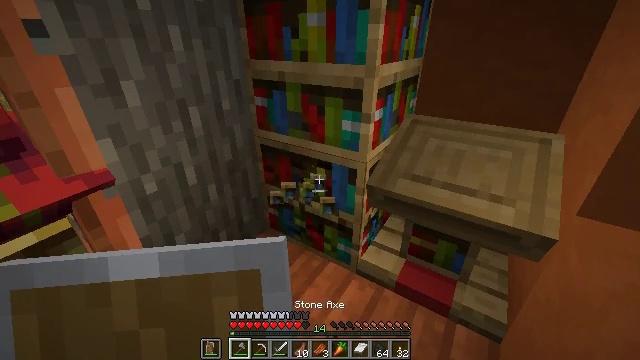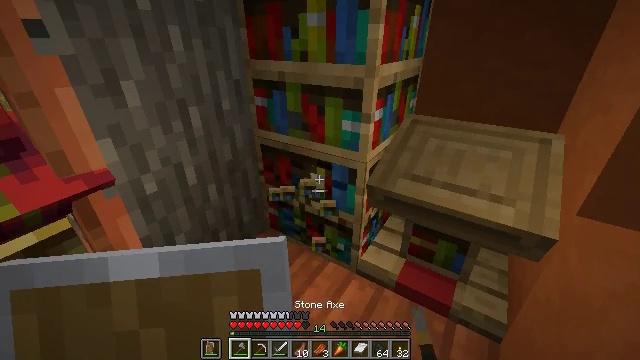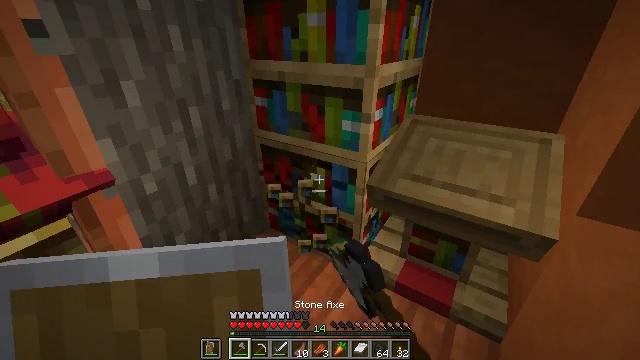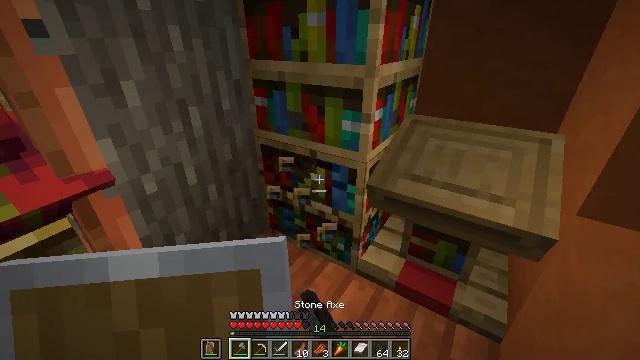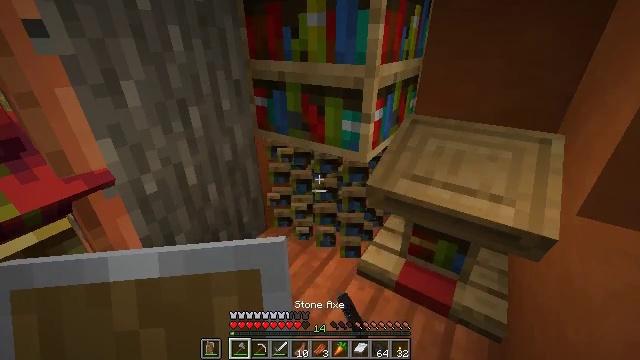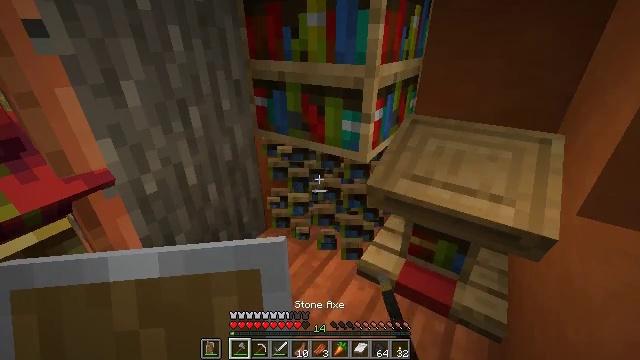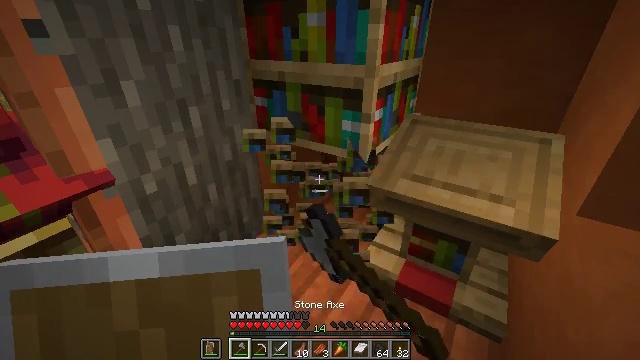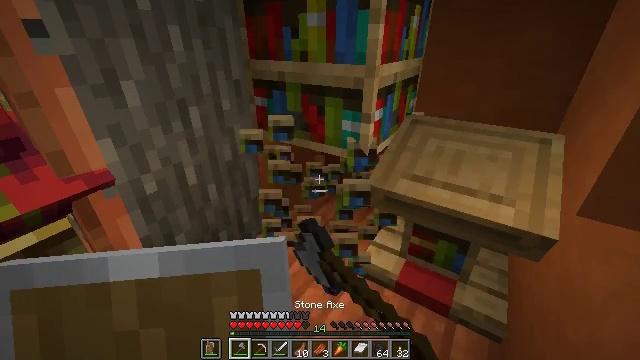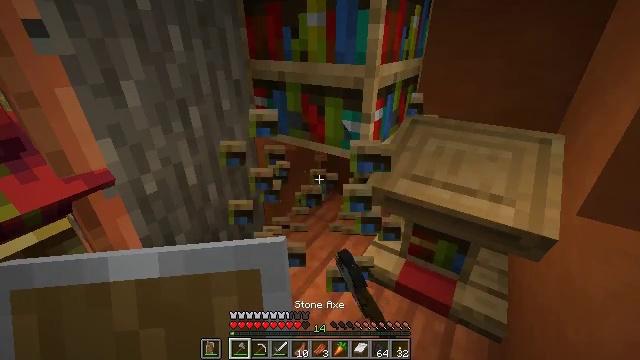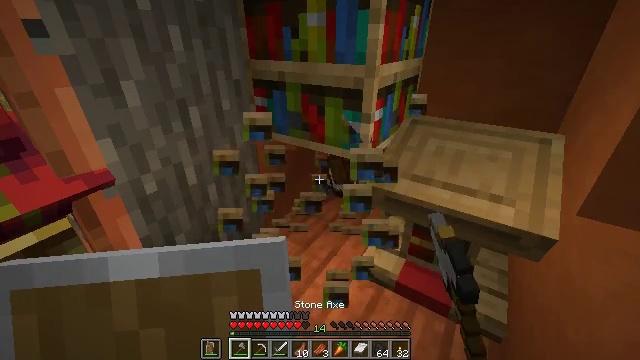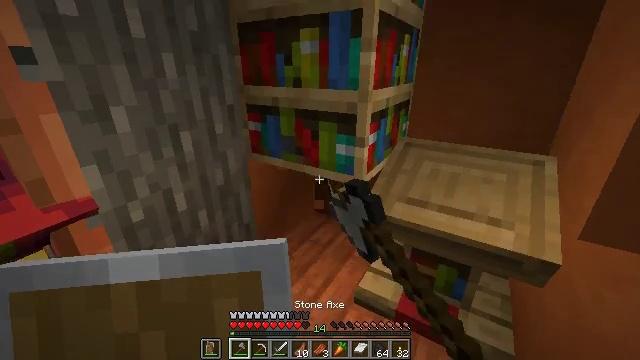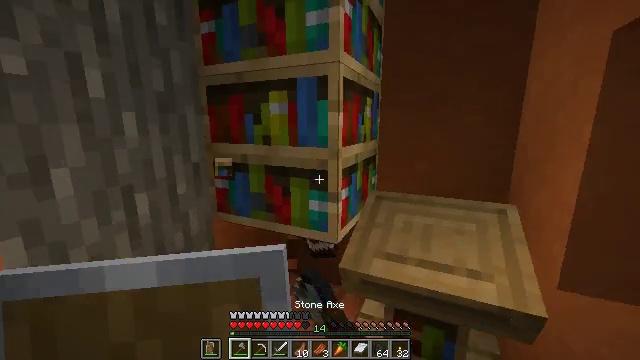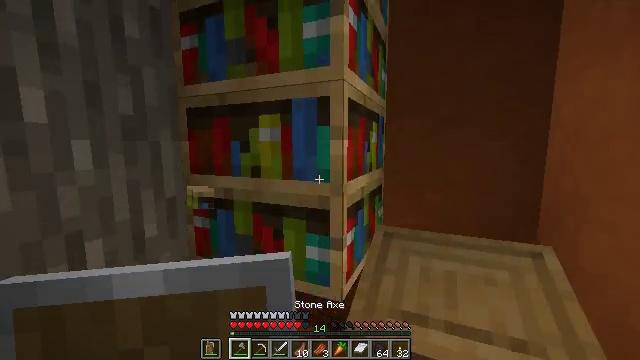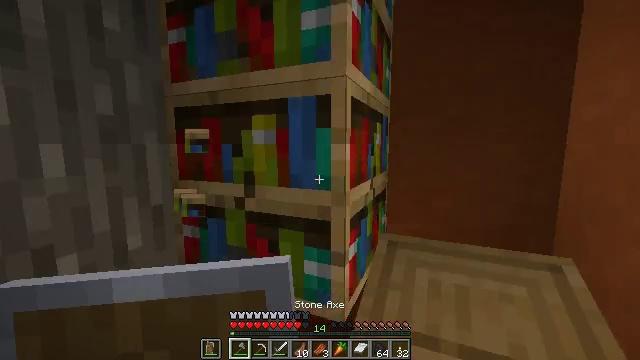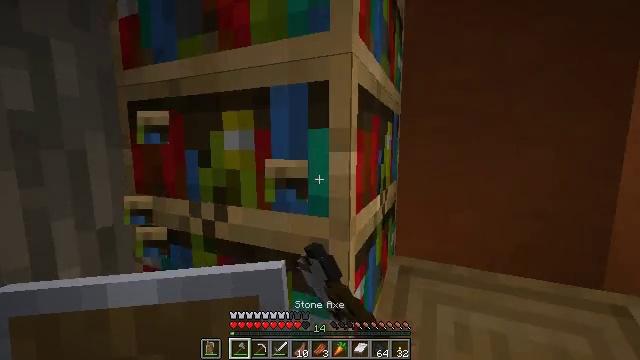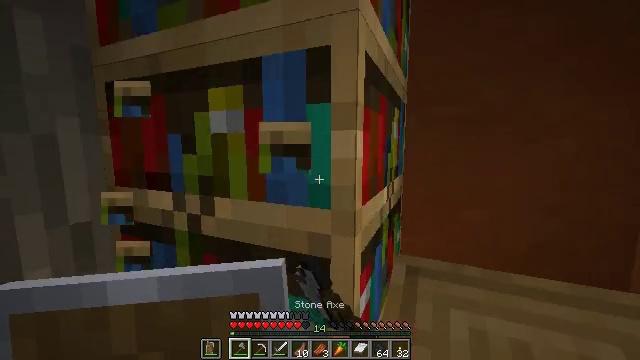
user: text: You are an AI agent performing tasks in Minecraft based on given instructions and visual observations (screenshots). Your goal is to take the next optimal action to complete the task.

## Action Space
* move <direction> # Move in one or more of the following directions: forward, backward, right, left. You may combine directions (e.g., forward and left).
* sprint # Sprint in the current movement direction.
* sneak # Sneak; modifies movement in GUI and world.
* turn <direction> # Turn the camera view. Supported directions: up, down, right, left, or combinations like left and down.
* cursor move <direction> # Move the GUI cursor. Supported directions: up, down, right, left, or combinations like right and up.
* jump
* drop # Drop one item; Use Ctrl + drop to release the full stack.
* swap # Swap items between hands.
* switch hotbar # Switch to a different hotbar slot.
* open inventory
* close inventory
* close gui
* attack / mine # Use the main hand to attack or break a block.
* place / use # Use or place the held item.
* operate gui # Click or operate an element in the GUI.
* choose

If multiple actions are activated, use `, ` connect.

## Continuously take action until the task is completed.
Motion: motion action
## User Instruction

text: Reclaim bookshelf materials.
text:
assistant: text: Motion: attack / mine
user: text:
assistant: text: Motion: attack / mine
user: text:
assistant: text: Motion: attack / mine
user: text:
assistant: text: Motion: attack / mine
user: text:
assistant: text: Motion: attack / mine
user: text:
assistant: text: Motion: attack / mine
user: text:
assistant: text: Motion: attack / mine
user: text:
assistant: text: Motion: attack / mine
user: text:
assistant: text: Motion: attack / mine
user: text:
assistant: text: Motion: move forward, turn right and up, attack / mine
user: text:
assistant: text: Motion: move forward, turn right and up, attack / mine
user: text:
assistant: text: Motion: move forward, turn up, attack / mine
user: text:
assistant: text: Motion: move forward, attack / mine
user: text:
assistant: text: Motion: move forward, attack / mine
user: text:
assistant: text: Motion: attack / mine
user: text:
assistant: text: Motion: attack / mine
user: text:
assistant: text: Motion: move left, attack / mine
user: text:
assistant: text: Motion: move left, attack / mine
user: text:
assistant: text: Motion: move left, attack / mine
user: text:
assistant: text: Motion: turn right, attack / mine
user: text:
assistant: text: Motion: turn right and up, attack / mine
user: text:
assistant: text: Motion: turn right and up, attack / mine
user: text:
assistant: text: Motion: turn right and up, attack / mine
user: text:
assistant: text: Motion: turn up, attack / mine
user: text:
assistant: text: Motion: turn up, attack / mine
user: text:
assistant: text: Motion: turn up, attack / mine
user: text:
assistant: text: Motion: turn up, attack / mine
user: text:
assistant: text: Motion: turn up, attack / mine
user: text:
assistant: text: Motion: turn right and up, attack / mine
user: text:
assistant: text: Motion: turn up, attack / mine